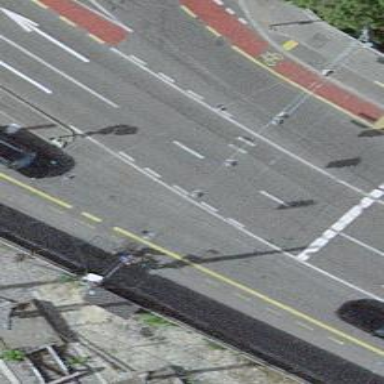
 all paved with asphalt. Trolley wires are present along the road."